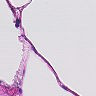
Metastatic tissue present: no